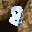
Label: 8